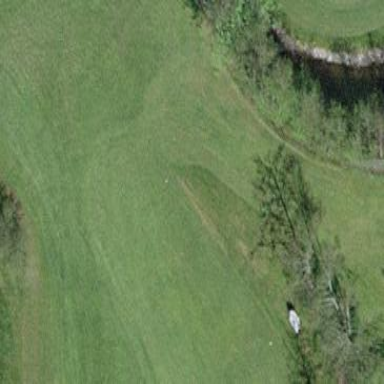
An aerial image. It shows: Golf tee on grass surface.